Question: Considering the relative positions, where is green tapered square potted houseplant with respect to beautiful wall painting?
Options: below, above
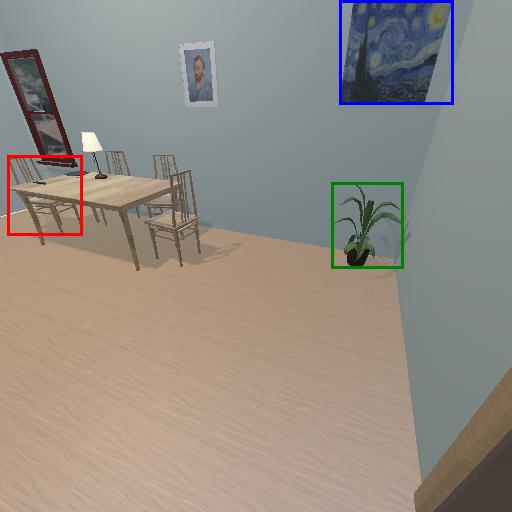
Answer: below